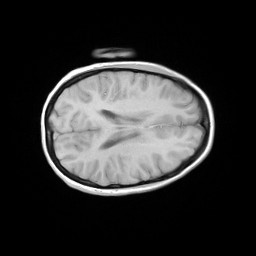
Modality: FLASH
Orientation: axial
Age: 24
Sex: female
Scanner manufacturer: siemens
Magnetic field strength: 3 T
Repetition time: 0.245 s
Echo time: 0.0026 s